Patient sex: F
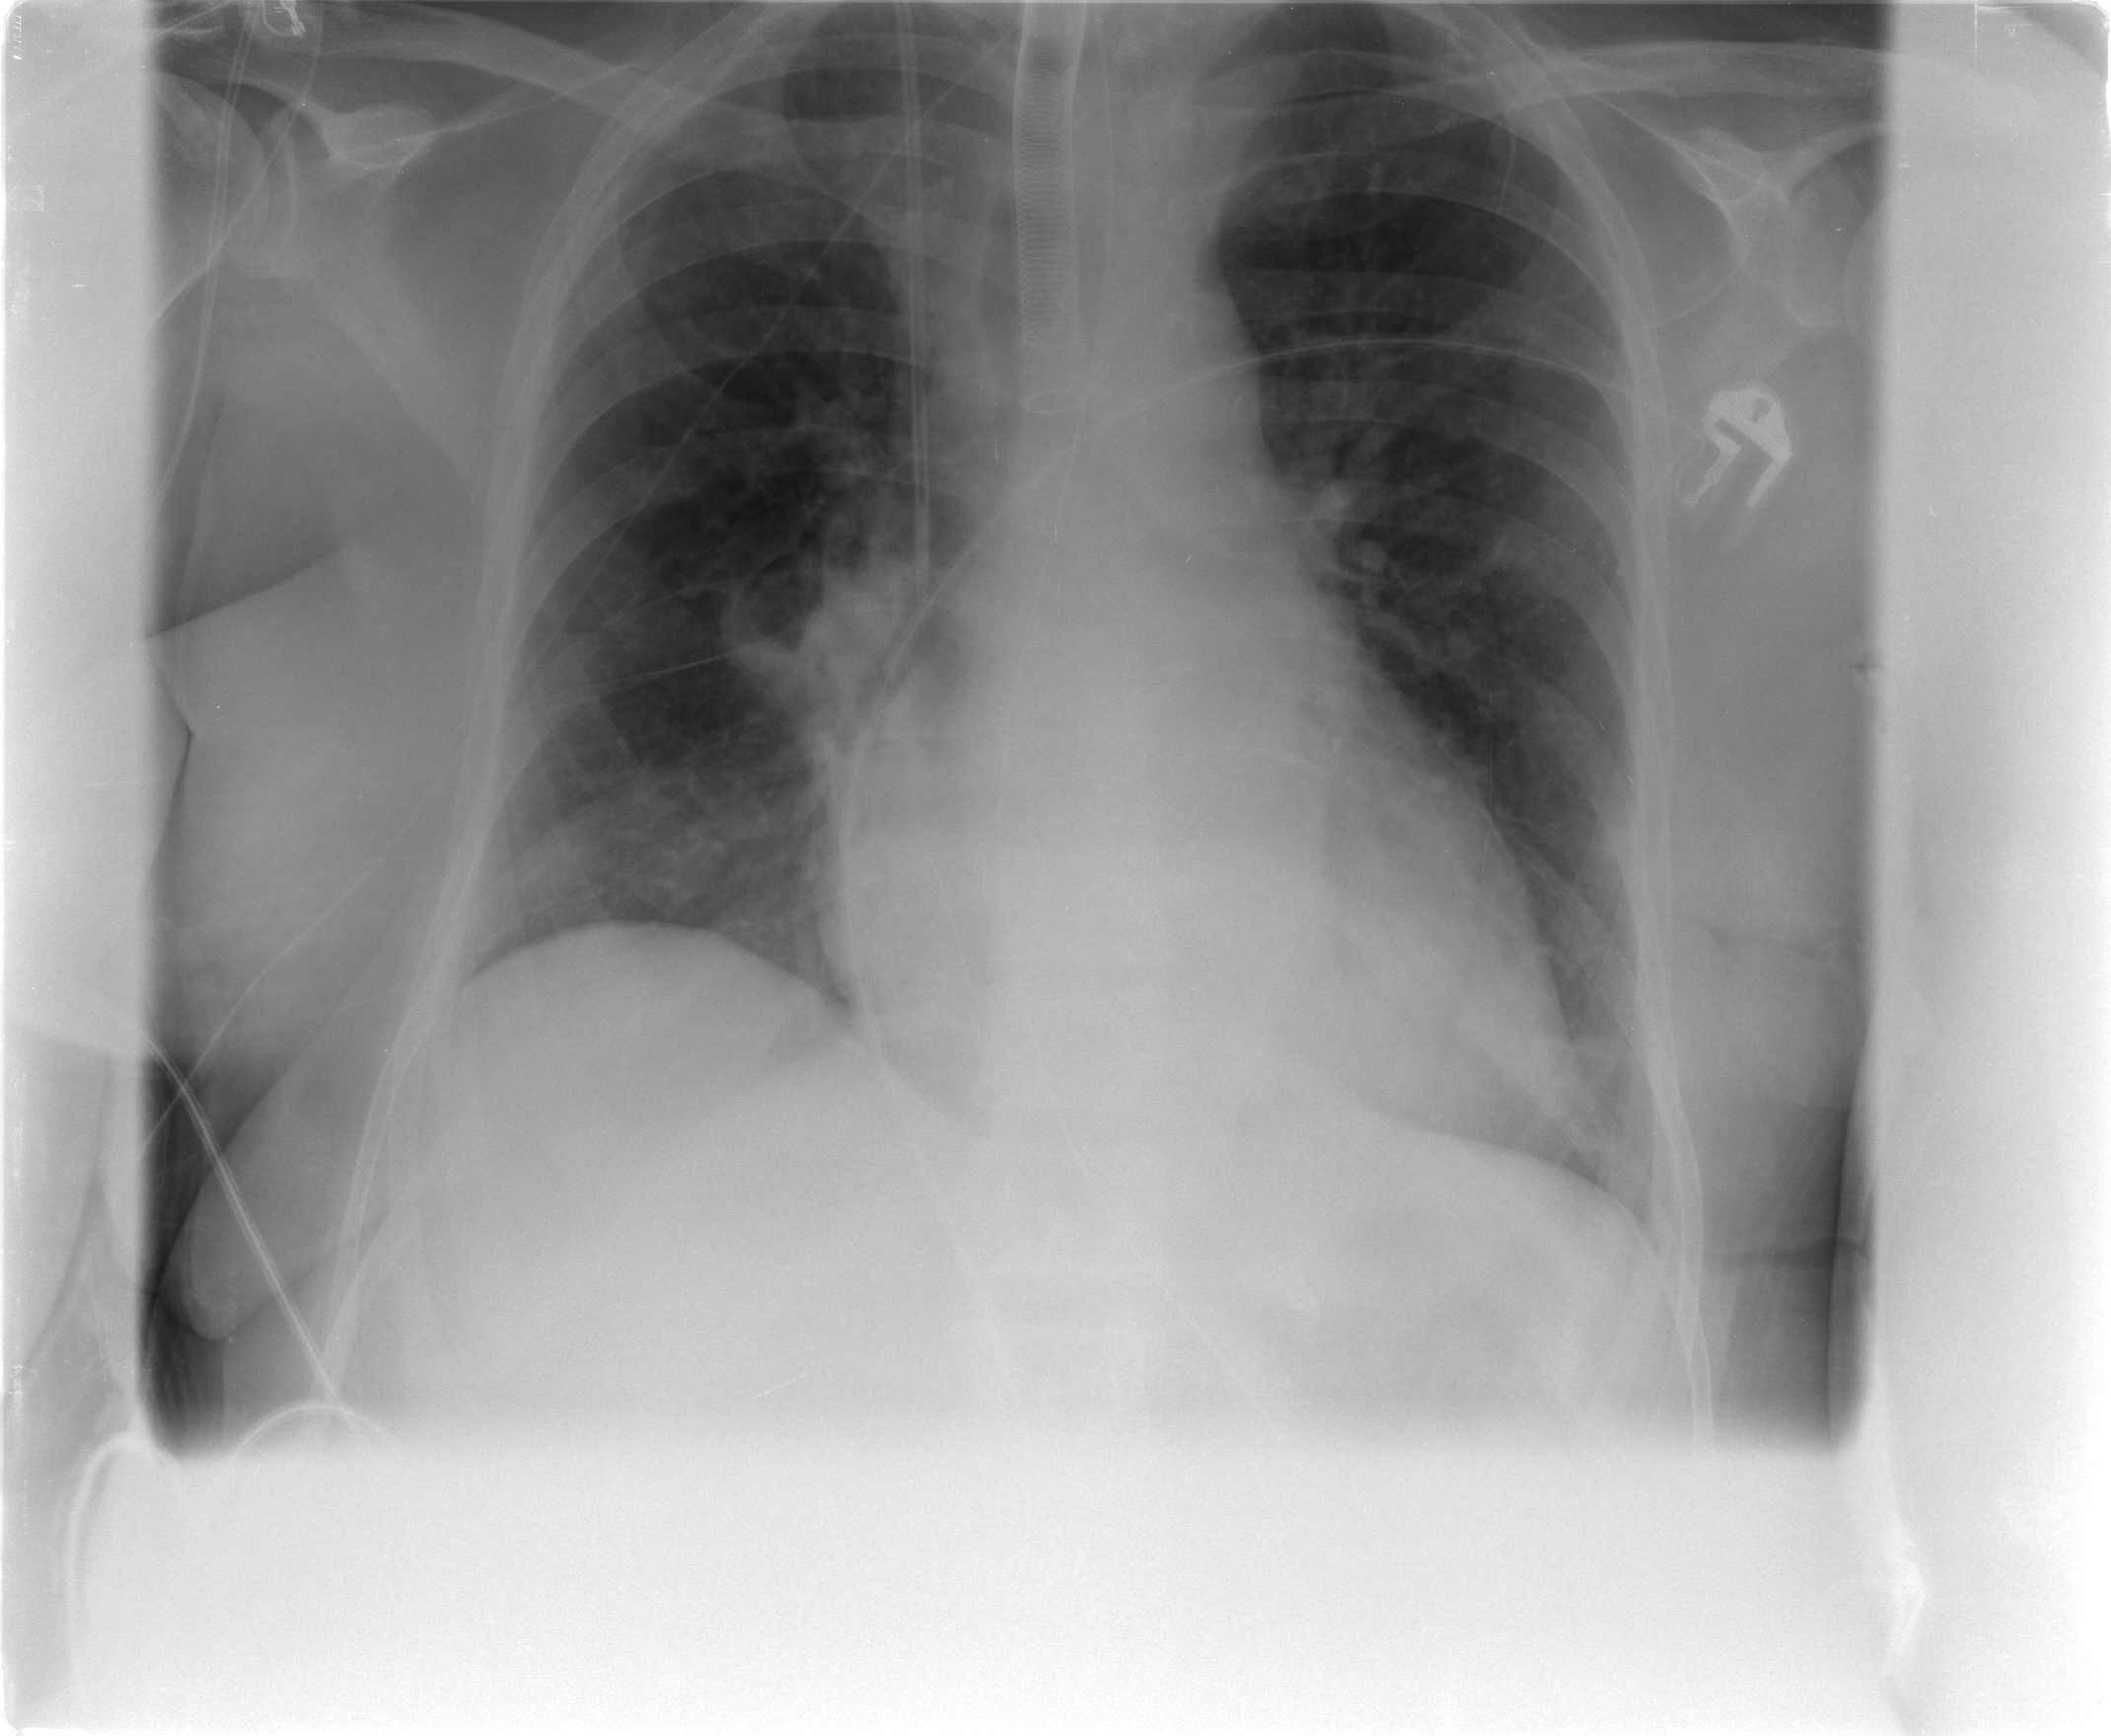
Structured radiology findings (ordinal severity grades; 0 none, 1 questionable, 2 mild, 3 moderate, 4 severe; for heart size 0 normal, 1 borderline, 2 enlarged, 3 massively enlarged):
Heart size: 0
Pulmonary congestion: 1
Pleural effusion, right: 0
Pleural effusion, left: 0
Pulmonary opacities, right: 1
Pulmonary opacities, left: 0
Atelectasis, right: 1
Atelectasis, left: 1